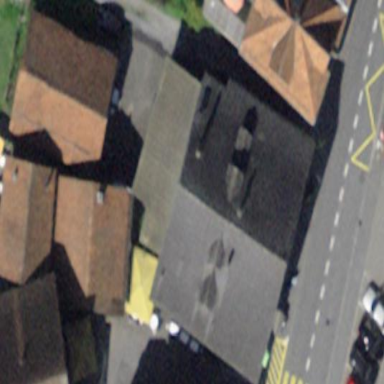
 offering hospitality services to tourists."